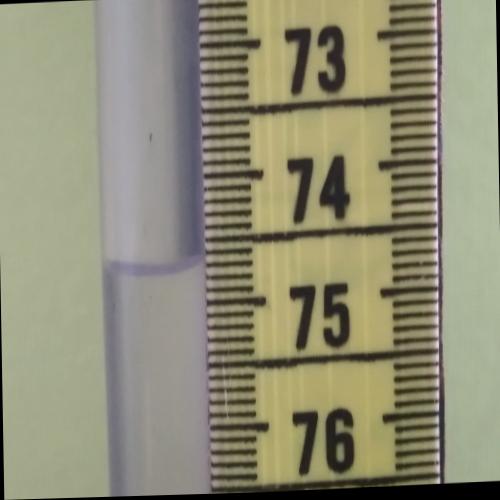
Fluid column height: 74.7 cm